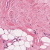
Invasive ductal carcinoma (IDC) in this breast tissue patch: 0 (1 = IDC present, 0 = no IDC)